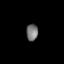
Tissue: lung
Cell type: Epithelial cells
Senescence score: 0.1546
Nuclear area (px): 197
Mean DAPI intensity: 114.34